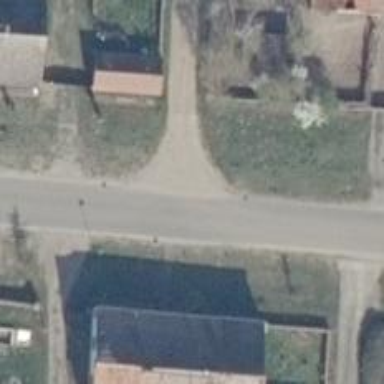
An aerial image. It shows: Tertiary road.